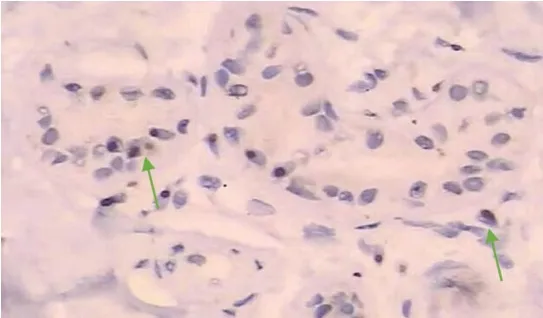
Histopathological examination of skin biopsy after admission showed round or nearly round inclusion bodies in the nucleus of sweat gland cells (magnification, x200). Immunostaining displayed intranuclear inclusions with p62 (mouse antibody, 610833, BD Biosciences) immunoreactivity.
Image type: pathology (immunostaining)